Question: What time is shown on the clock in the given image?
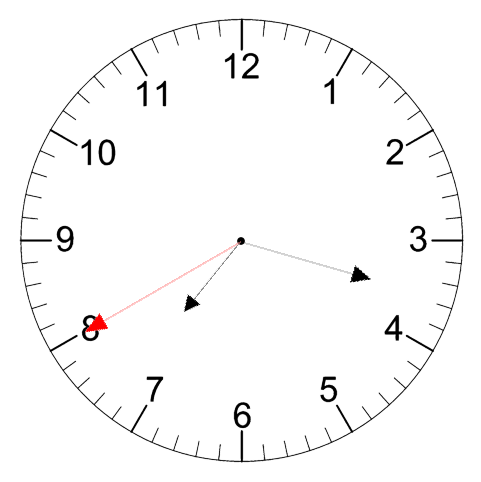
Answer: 07:17:40